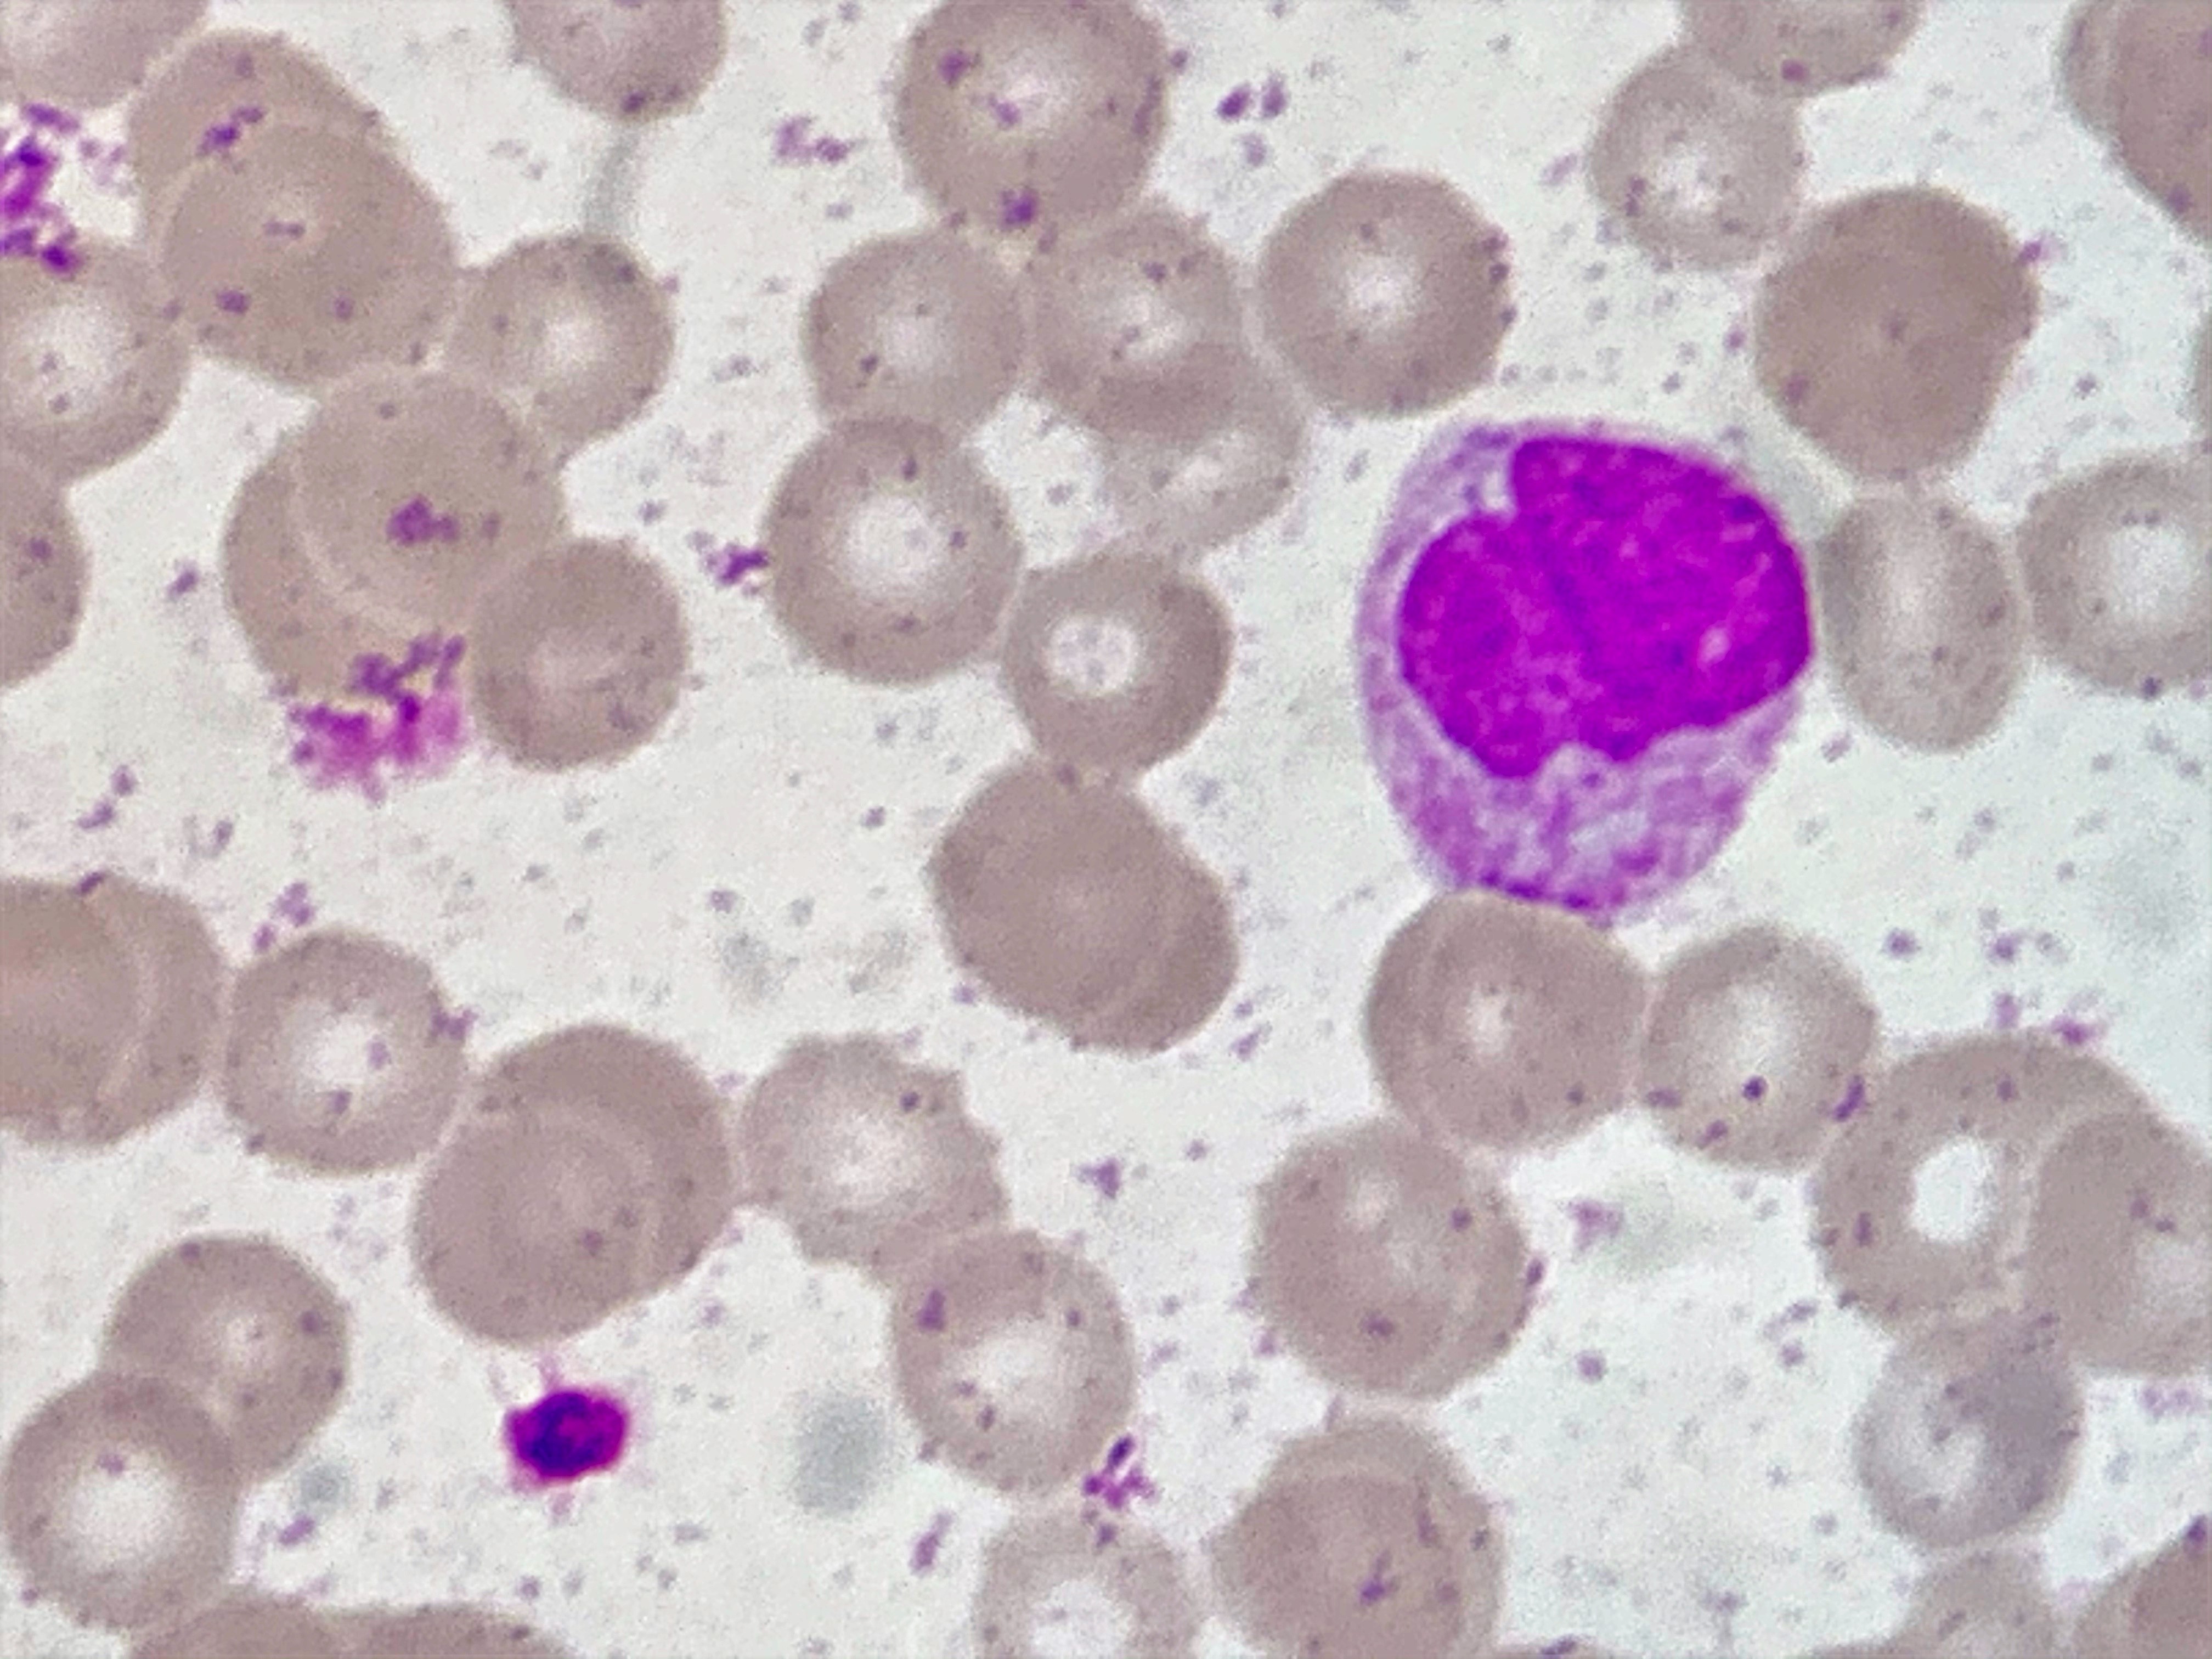
Cell type: MONOCYTES